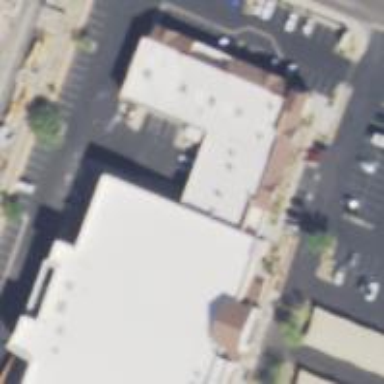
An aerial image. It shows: Retail building.